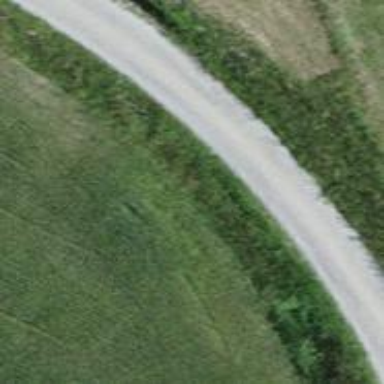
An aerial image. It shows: Unclassified road with asphalt surface.